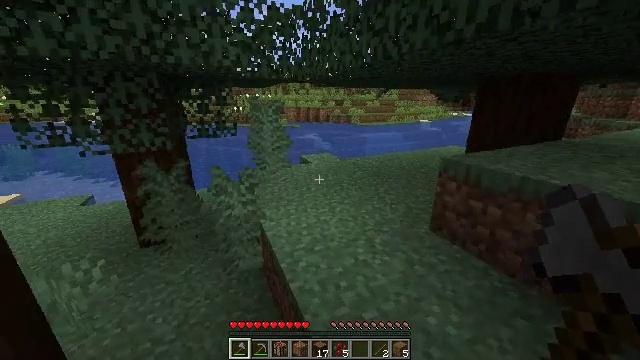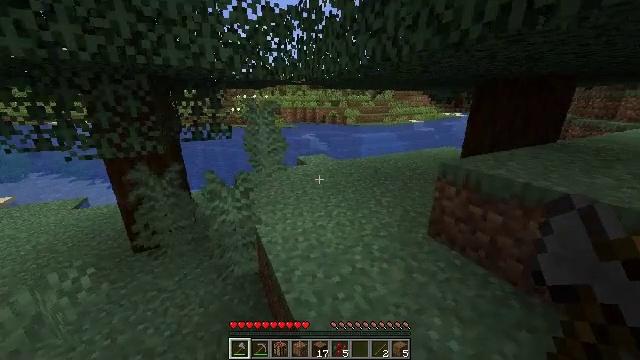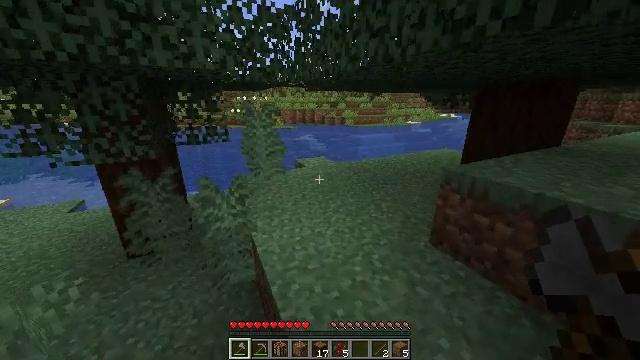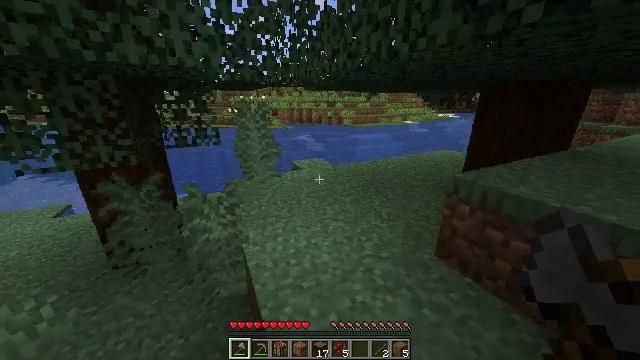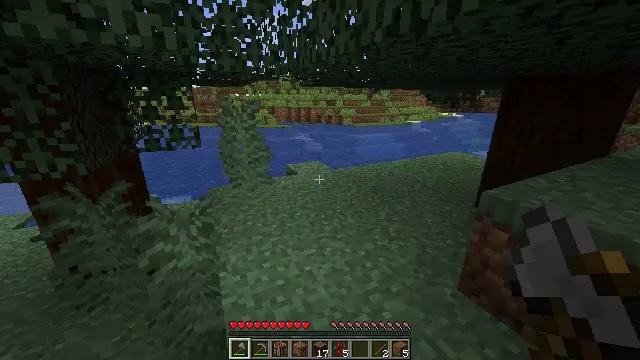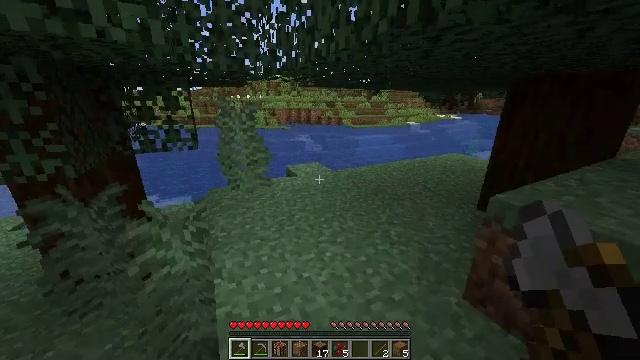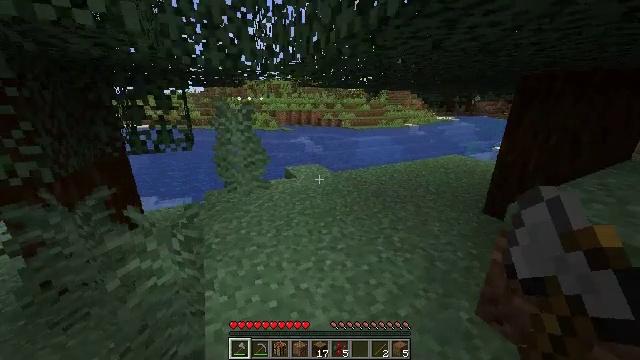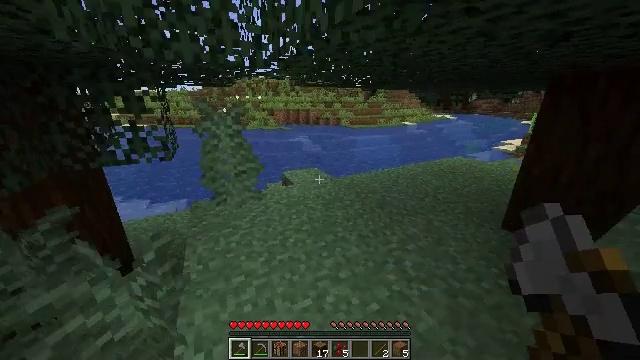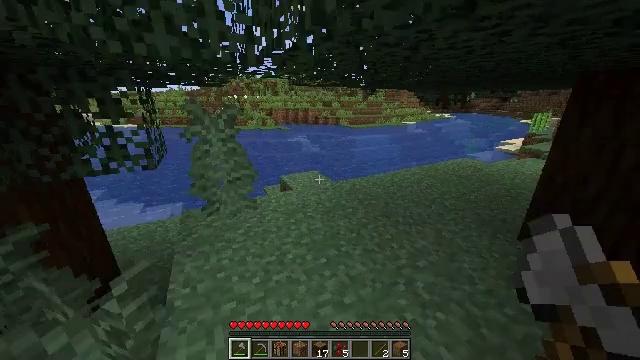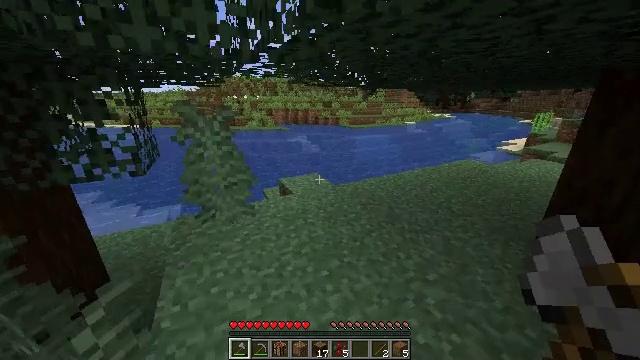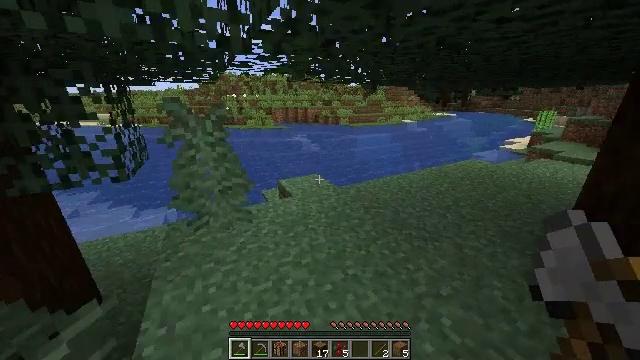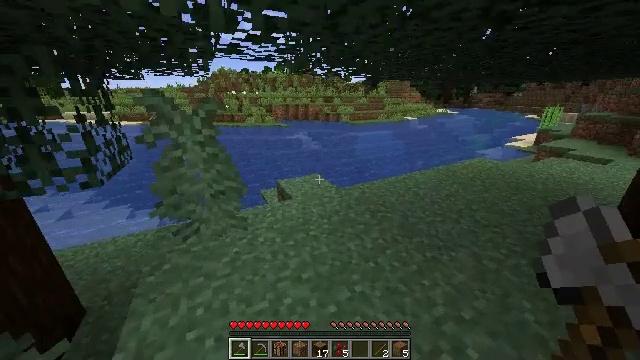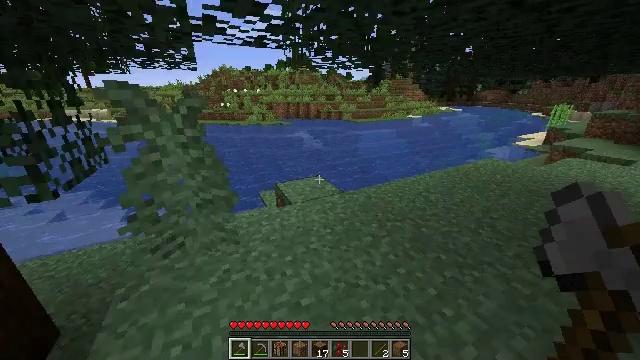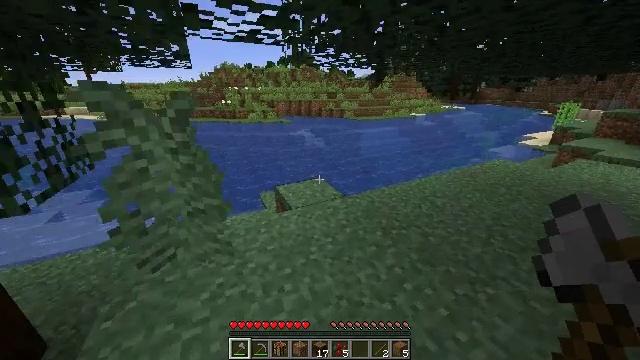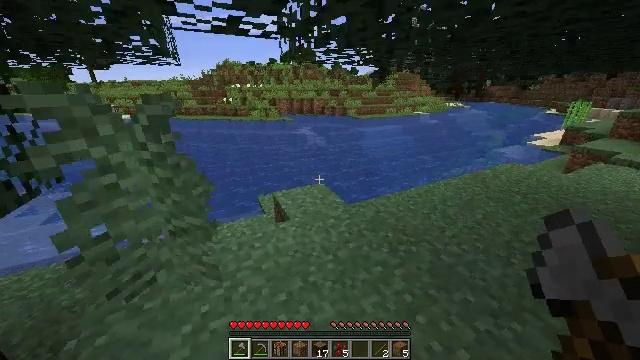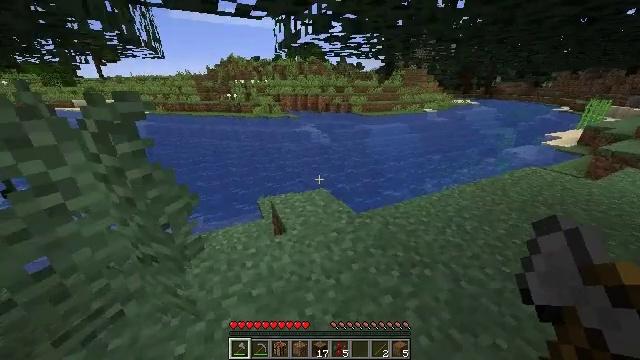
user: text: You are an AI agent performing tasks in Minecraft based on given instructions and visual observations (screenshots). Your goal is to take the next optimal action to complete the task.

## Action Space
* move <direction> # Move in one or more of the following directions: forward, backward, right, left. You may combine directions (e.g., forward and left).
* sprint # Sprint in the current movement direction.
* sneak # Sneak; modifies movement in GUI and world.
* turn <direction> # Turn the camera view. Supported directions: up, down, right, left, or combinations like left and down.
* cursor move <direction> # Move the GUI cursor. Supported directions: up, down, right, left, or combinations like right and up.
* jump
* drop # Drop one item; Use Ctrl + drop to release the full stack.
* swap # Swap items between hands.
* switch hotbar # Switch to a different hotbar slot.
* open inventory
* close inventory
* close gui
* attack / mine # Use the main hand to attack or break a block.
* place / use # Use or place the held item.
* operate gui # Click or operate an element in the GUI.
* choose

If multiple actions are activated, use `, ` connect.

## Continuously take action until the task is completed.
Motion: motion action
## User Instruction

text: Hunt fish.
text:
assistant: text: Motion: move forward, sprint
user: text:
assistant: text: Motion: move forward, sprint
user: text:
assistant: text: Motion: move forward, sprint
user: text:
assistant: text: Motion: move forward, sprint
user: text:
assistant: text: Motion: move forward, sprint
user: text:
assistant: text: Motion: move forward, sprint
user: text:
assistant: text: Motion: move forward, sprint
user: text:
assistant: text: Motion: move forward, sprint
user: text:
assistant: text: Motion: move forward, sprint
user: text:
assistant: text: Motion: move forward, sprint
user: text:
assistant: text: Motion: move forward, sprint
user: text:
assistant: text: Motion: move forward, sprint
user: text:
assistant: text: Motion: move forward, sprint
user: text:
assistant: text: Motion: move forward, sprint
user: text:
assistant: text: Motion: move forward, sprint, turn left
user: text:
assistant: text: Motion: move forward, sprint, turn left and down
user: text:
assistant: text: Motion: move forward, sprint, turn left and down
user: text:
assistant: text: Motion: move forward, sprint, turn left and down
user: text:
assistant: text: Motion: move forward, sprint, turn left and down
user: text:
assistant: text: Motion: move forward, sprint
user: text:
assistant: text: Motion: move forward, sprint
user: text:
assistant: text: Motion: move forward, sprint
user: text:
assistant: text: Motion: move forward, sprint
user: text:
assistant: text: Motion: move forward, sprint
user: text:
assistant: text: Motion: move forward, sprint
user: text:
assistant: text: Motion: move forward, sprint
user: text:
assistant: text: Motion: move forward, sprint, turn left
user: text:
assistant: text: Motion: move forward, sprint, turn left
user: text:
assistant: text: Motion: move forward, sprint, turn left
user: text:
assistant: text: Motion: move forward, sprint, turn left